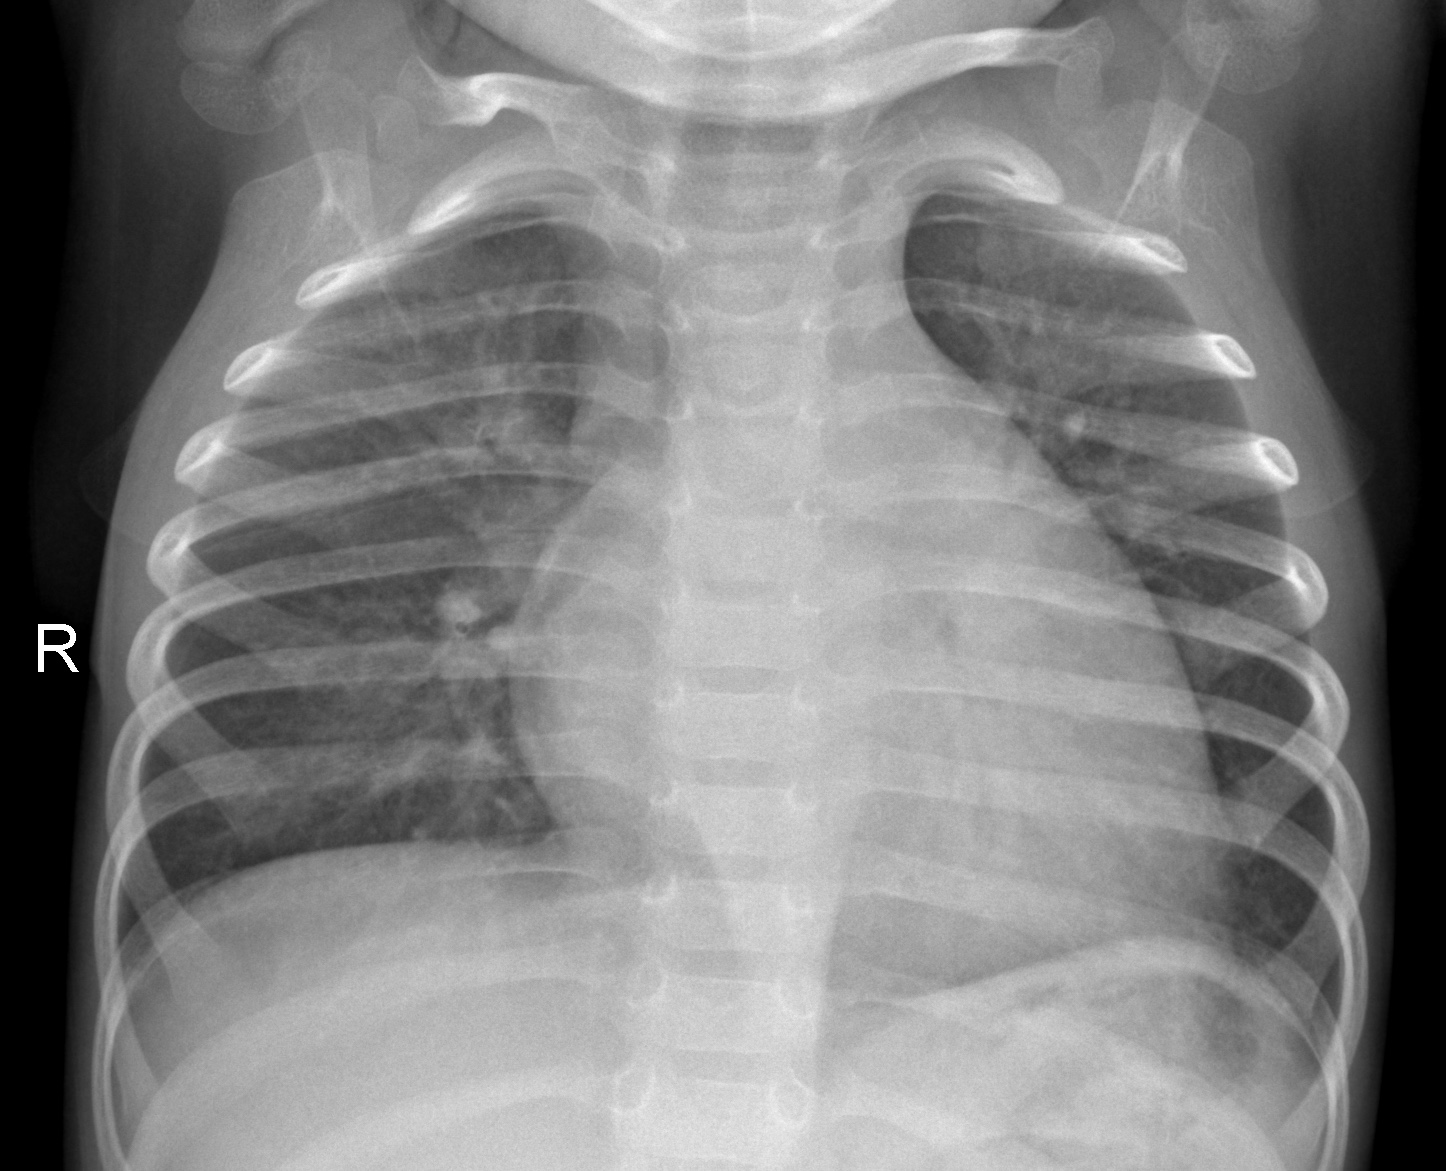
Diagnosis: NORMAL